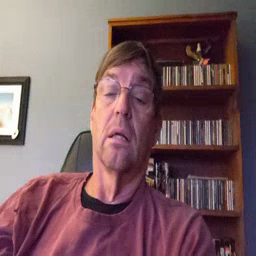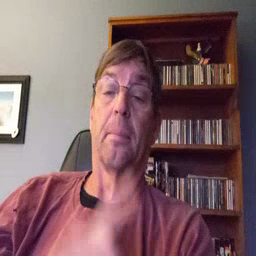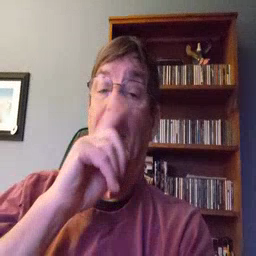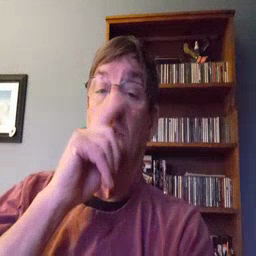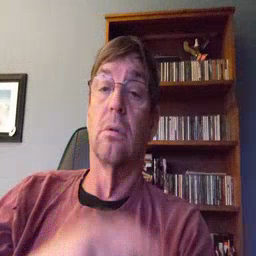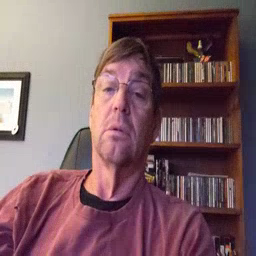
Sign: mouse